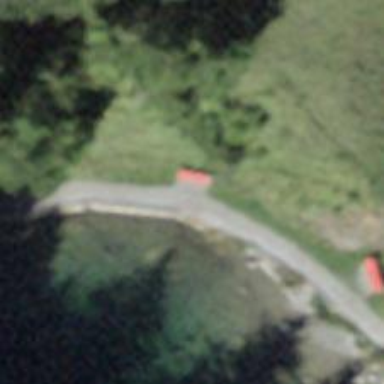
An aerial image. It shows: Bench for seating.